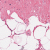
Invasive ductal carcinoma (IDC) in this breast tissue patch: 0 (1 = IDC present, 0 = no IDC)